Interaction volume radius: 10 \u00c5
Interaction volume height: 20 \u00c5
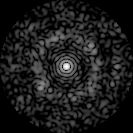
Disorder parameter: 0.772